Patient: sex F, age 69
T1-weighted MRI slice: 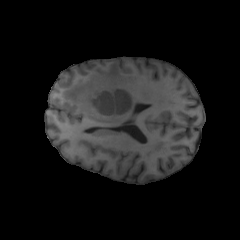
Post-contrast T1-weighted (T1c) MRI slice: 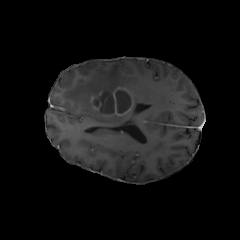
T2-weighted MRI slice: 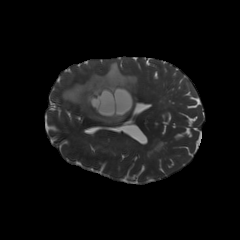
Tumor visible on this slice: yes
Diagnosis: Glioblastoma, IDH-wildtype
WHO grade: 4